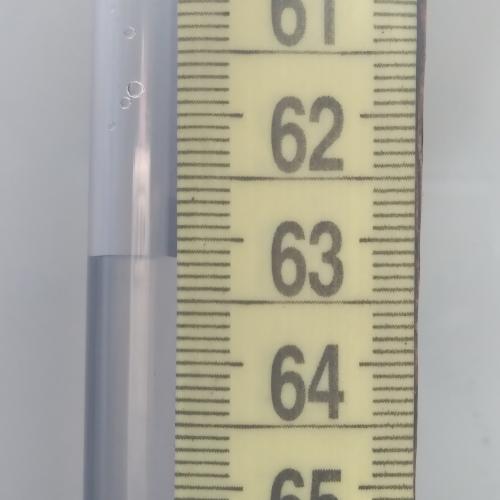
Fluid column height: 63.2 cm